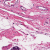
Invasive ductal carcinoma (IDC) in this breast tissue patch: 0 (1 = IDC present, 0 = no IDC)